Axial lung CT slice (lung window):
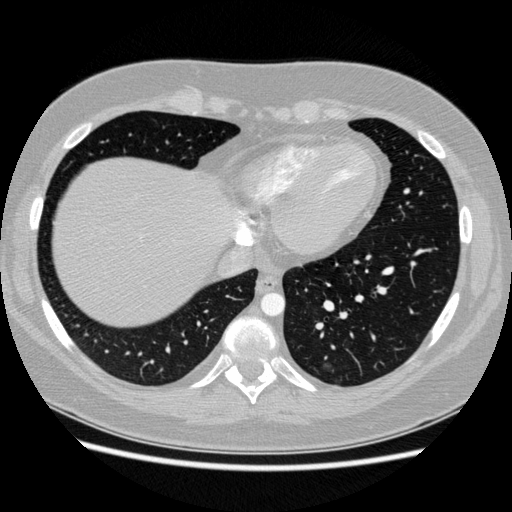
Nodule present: yes
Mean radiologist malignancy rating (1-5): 3